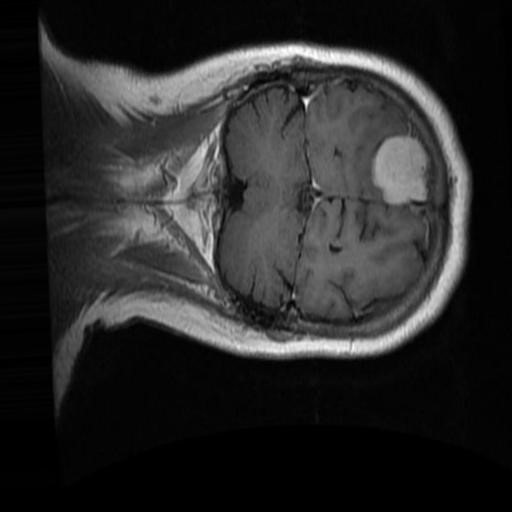
Label: brain_menin